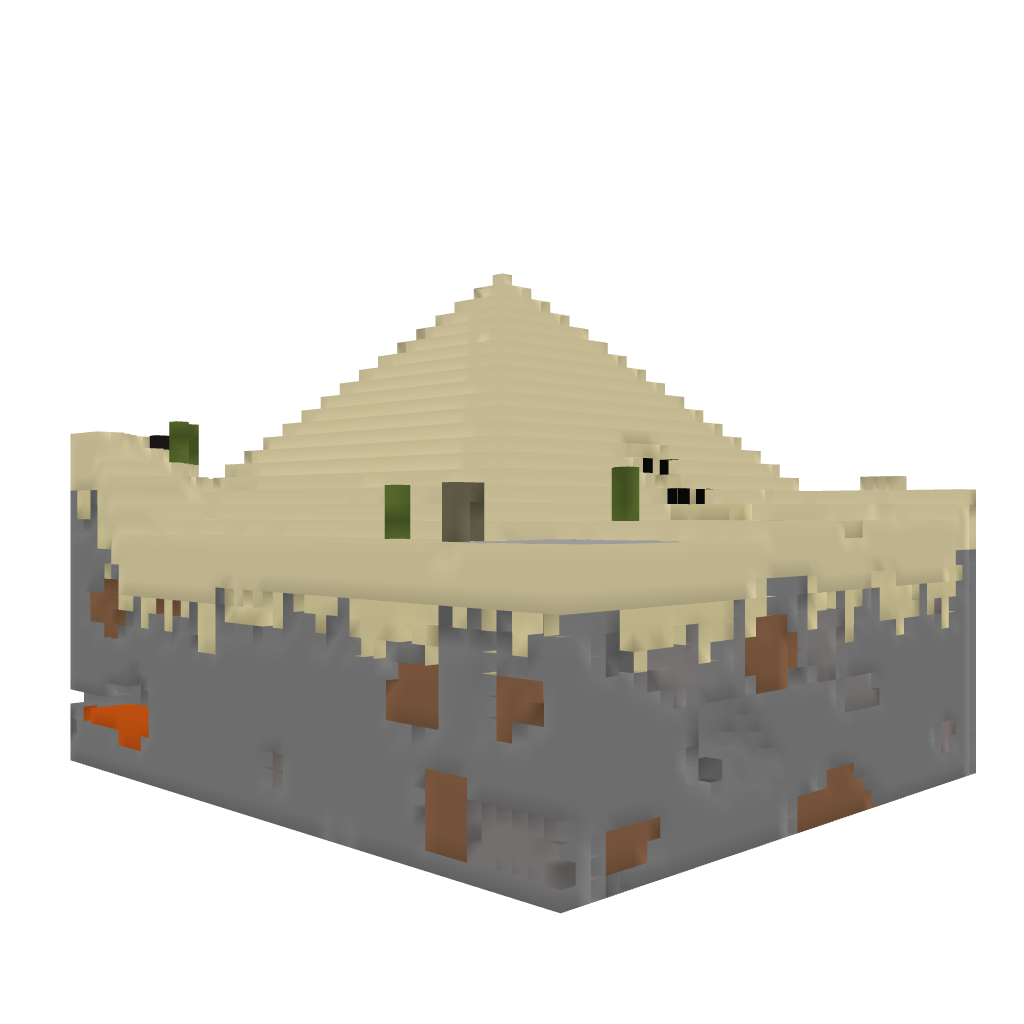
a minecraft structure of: Pyramide Abydos